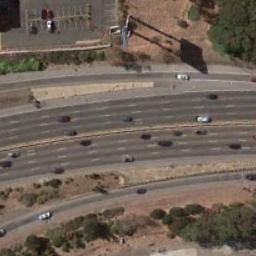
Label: freeway